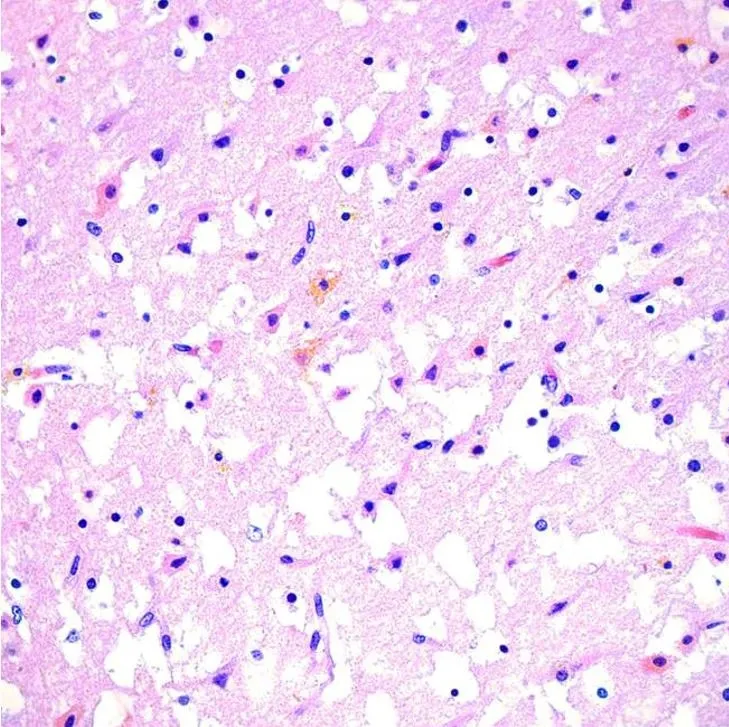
Microscopic image of the cerebral hemisphere showing extensive vacuolation, gliosis, numerous neurons with cytoplasmic eosinophilia and nuclear pyknosis, associated with yellow-orange cytoplasmic pigment deposition (H&E, 40x).
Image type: pathology (h&e)